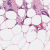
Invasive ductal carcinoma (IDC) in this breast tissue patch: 1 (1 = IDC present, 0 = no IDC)